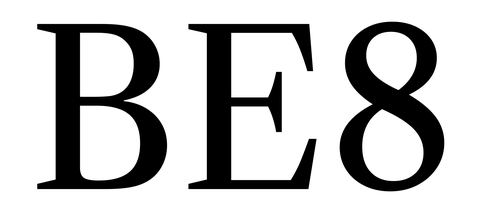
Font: LibreCaslonText_Regular